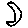
Label: moon